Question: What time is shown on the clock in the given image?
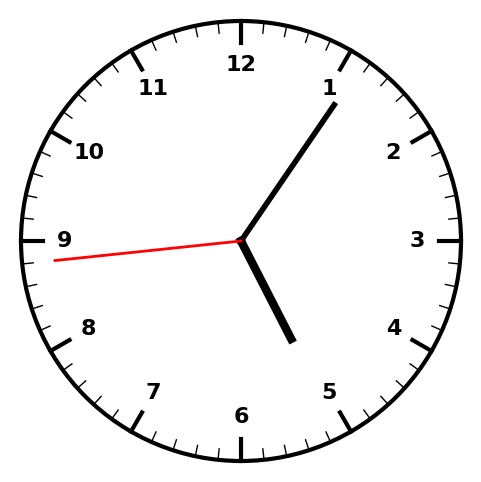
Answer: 05:05:44